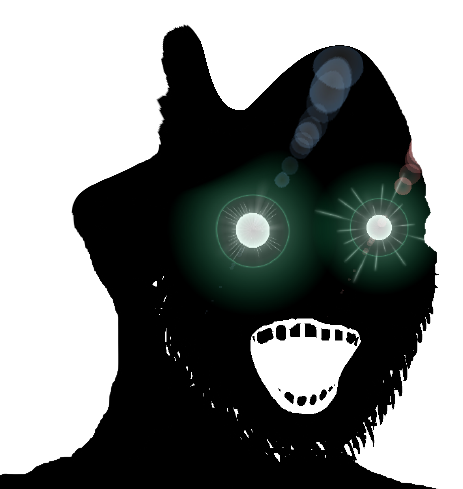
Label: 5_Oomer